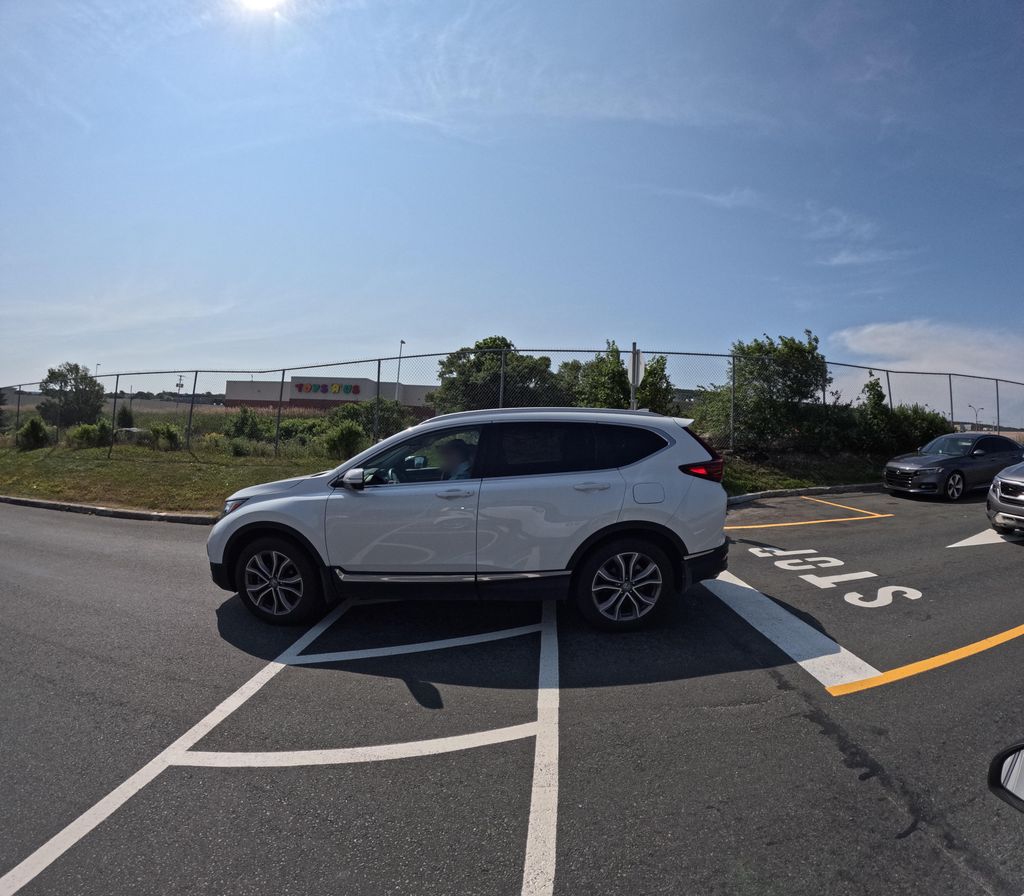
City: st_johns